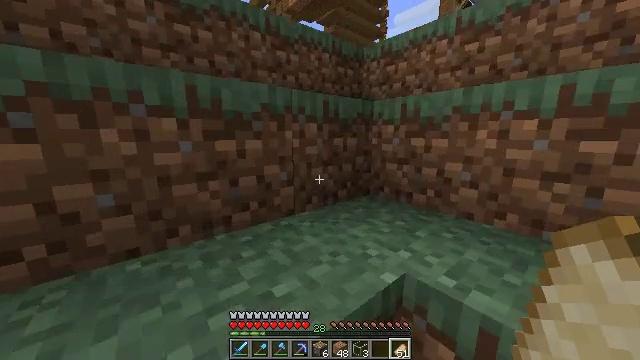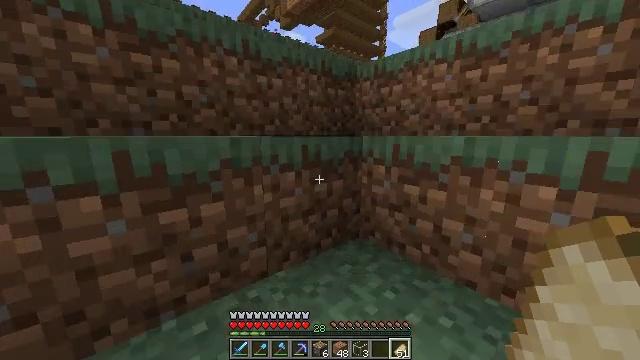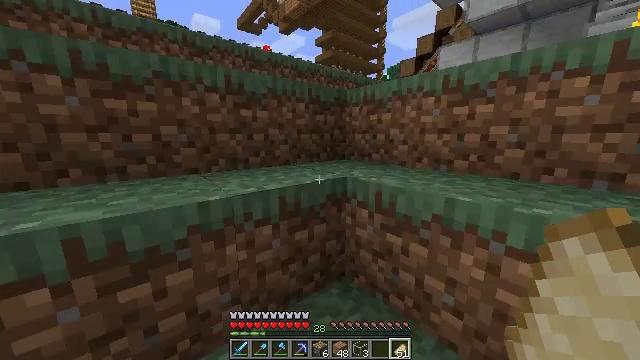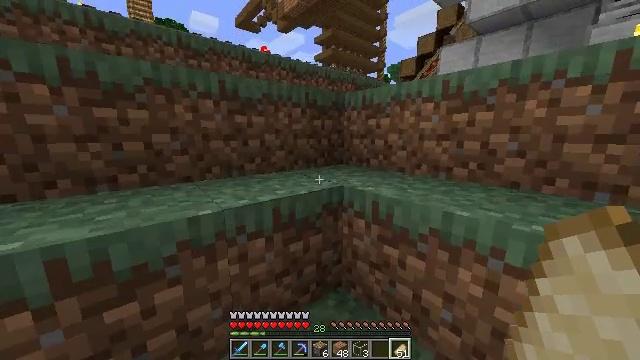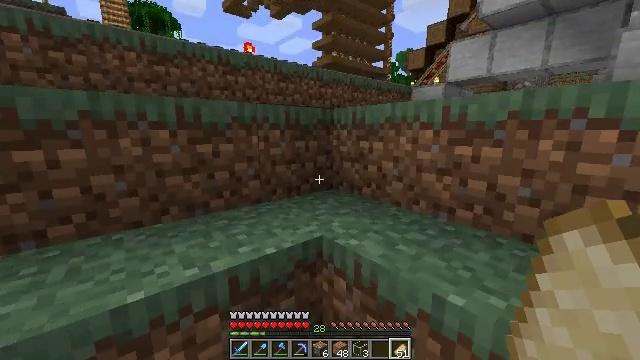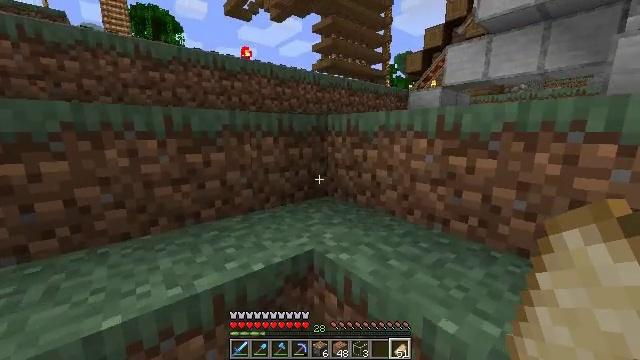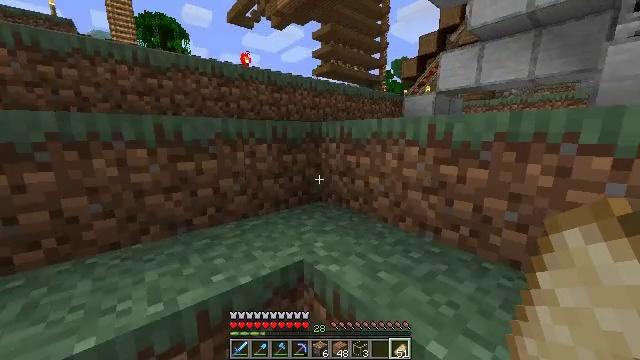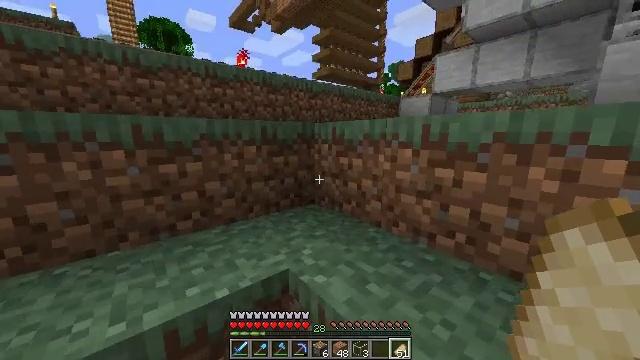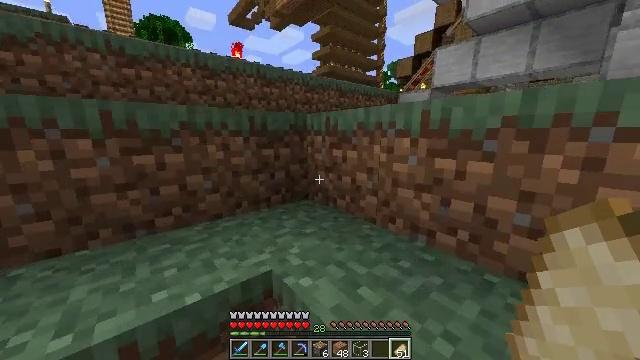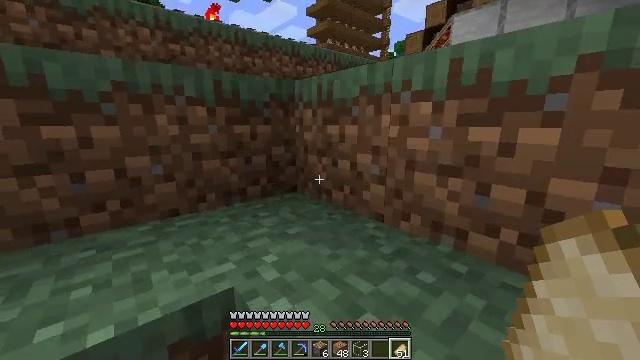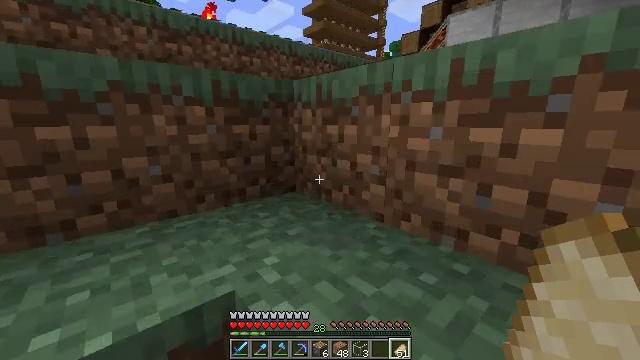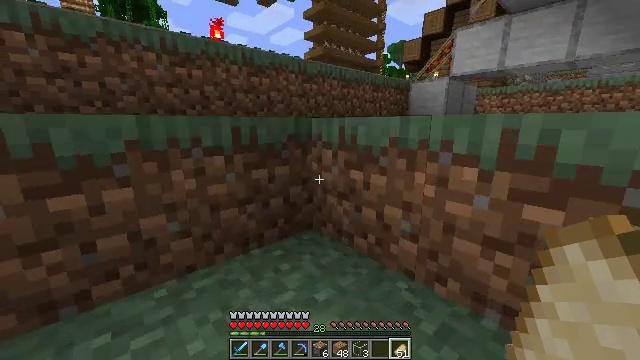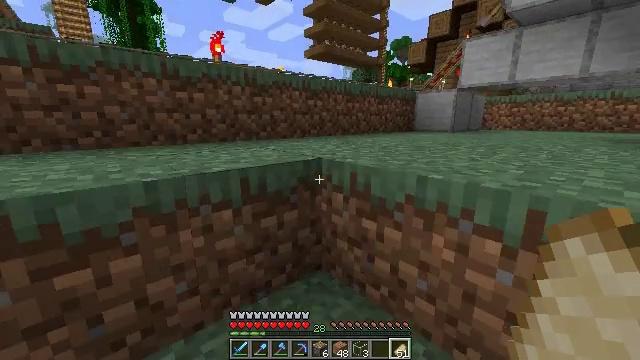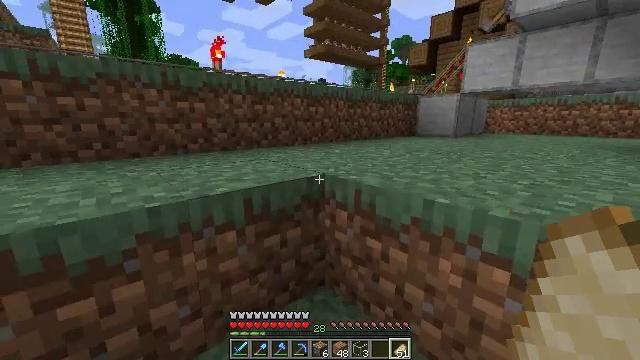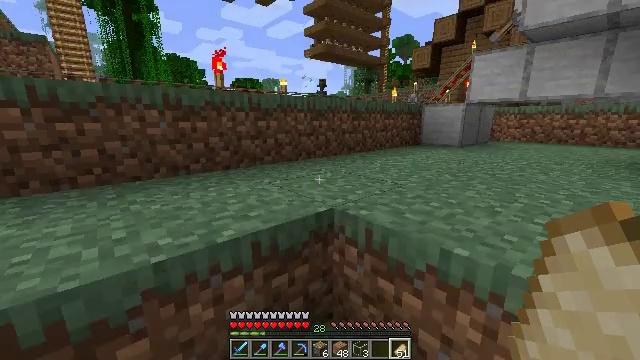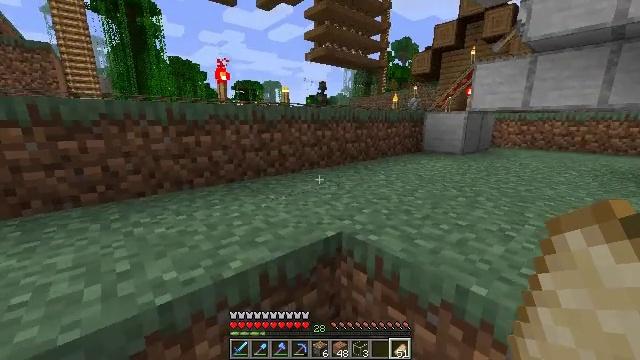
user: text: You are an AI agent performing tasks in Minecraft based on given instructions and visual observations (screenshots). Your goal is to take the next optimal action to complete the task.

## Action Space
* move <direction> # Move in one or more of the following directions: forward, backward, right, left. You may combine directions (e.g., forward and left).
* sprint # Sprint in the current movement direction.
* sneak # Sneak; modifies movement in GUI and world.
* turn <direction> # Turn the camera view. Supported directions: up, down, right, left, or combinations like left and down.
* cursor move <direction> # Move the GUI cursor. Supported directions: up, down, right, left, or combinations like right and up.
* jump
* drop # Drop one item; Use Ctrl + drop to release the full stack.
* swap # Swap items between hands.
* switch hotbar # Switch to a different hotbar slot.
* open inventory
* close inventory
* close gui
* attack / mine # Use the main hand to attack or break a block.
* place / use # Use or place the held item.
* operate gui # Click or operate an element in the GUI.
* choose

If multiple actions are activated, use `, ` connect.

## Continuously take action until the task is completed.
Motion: motion action
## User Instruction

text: Prepare materials and make redstone.
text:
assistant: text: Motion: move forward, jump
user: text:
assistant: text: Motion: move forward, jump
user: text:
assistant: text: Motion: move forward, jump
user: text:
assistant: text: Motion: move forward, sprint, jump
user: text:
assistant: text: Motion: move forward, sprint, jump
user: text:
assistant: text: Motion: move forward, sprint, jump
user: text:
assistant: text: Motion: move forward, sprint, jump
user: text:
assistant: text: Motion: move forward, jump
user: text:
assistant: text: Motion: move forward, jump
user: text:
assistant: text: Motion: move forward, jump
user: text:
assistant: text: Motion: move forward, jump
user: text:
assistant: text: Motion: move forward, jump
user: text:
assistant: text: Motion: move forward, jump
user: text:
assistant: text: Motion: move forward, sprint, jump
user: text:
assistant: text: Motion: move forward, sprint, jump
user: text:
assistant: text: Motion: move forward, sprint, jump
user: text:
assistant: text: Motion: move forward, jump
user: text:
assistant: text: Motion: move forward, jump
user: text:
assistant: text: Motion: move forward, jump
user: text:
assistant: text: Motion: move forward, jump
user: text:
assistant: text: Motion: move forward, jump
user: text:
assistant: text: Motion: move forward, jump
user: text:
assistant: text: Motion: move forward, sprint, jump
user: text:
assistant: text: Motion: move forward, sprint, jump
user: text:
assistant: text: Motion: move forward, sprint, jump
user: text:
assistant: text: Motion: move forward, turn right, jump
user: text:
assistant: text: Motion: move forward, turn right, jump
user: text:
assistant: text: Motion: move forward, turn right, jump
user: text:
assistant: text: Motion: no_op
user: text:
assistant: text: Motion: no_op